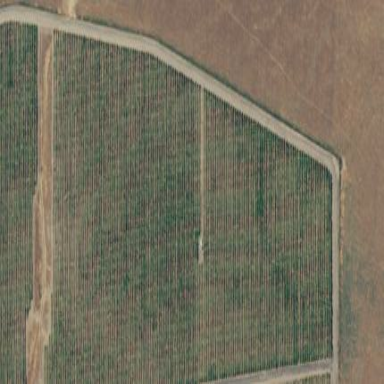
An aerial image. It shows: Vineyard where grapes are grown.